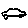
Label: car